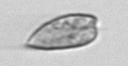
Label: Prorocentrum_dentatum